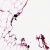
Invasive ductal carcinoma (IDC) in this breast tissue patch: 0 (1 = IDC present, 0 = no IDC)